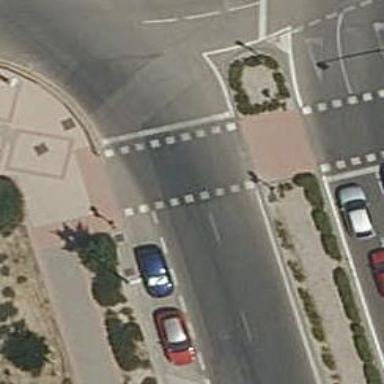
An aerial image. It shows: Crossing with traffic signals.